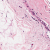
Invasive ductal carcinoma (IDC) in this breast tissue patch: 0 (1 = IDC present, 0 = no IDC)